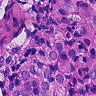
Metastatic tissue present: yes